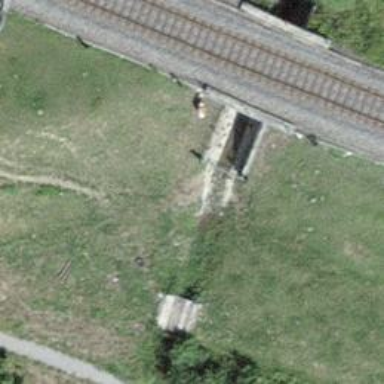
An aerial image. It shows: Track road with grade3 tracktype passing through tunnel.